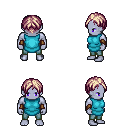
a pixel art fantasy rpg character, male body template, dark elf, purple skin, teal tunic, teal pants, white blonde parted hairstyle, leather bracers, four views (front, back, left, right), 2x2 character sprite sheet, small pixel art, hard edges, no anti-aliasing